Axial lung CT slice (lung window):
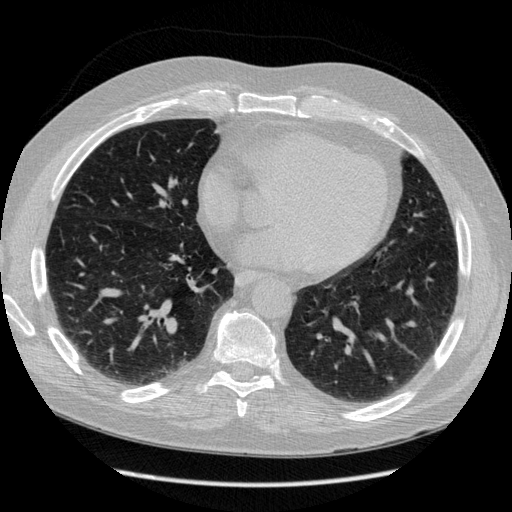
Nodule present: yes
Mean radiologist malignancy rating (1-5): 3